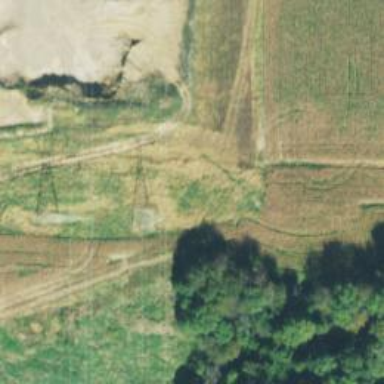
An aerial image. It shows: Lattice structure tower used for power distribution.